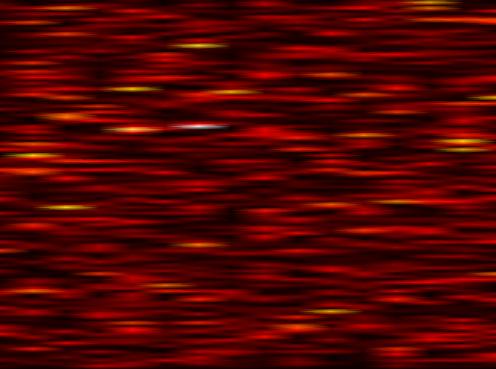
Label: WOLA